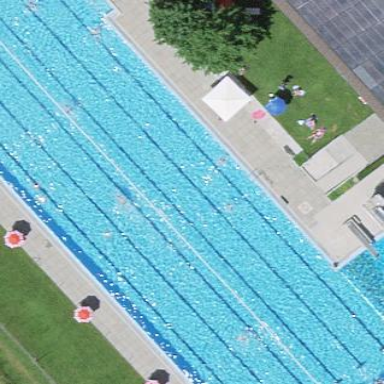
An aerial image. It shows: Swimming pool area designated for leisure and sport.